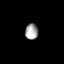
Tissue: prostate
Cell type: T cells
Senescence score: 0.7296
Nuclear area (px): 205
Mean DAPI intensity: 159.883